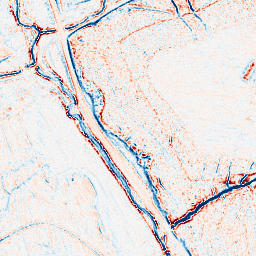
Category: multiscale
Decomposition family: dog_multiscale
Decomposition parameters: sigma_ratio: 1.4
n_scales: 3
base_sigma: 0.5
Upsampling method: regularized
Upsampling parameters: scale: 2
lambda_reg: 0.01
Upsampling scale: 2